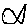
Label: fish